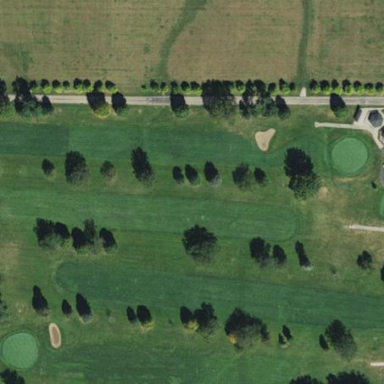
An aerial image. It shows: Golf rough area.